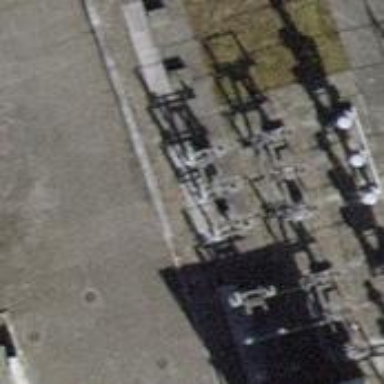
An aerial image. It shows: Insulator used in power equipment.